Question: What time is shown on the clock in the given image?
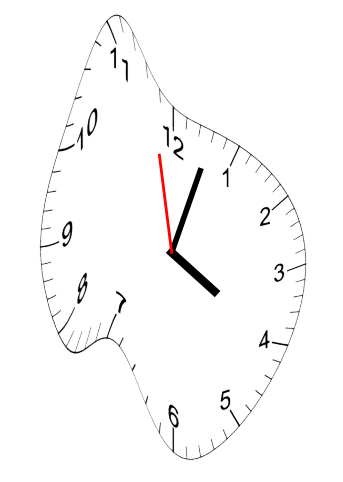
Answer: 04:02:58